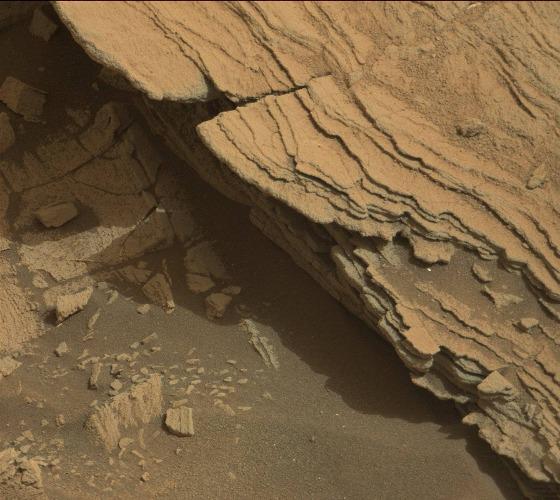
Terrain classes present: Bedrock, Gravel / Sand / Soil, Rock, Shadow